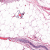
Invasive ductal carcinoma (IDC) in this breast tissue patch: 0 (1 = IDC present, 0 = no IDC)